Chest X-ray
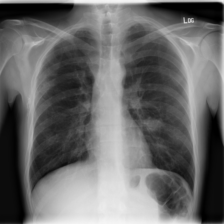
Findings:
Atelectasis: negative
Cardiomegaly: negative
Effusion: negative
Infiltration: positive
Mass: positive
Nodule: negative
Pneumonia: negative
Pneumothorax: negative
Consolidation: negative
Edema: negative
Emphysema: negative
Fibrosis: negative
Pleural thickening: negative
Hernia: negative